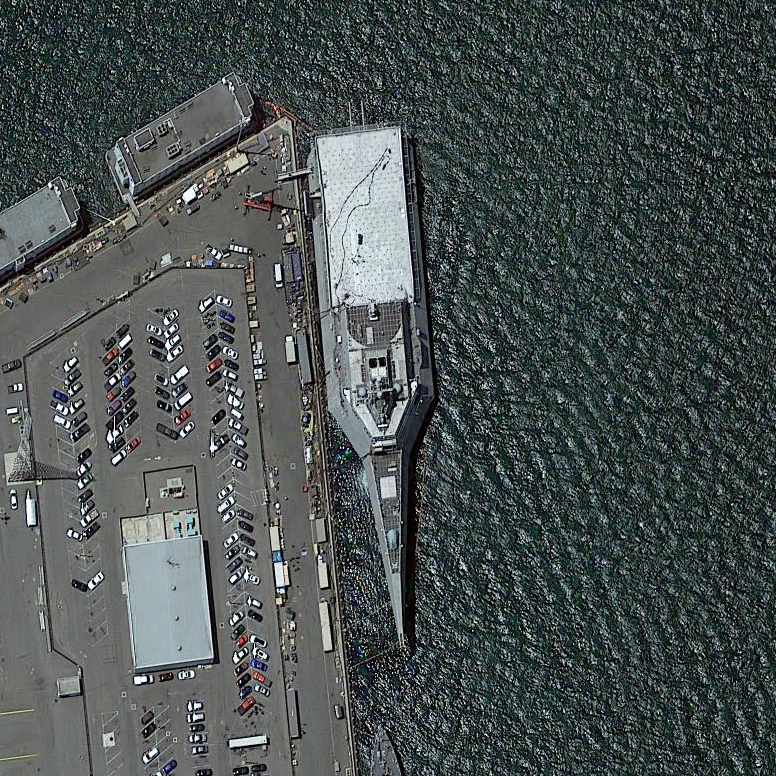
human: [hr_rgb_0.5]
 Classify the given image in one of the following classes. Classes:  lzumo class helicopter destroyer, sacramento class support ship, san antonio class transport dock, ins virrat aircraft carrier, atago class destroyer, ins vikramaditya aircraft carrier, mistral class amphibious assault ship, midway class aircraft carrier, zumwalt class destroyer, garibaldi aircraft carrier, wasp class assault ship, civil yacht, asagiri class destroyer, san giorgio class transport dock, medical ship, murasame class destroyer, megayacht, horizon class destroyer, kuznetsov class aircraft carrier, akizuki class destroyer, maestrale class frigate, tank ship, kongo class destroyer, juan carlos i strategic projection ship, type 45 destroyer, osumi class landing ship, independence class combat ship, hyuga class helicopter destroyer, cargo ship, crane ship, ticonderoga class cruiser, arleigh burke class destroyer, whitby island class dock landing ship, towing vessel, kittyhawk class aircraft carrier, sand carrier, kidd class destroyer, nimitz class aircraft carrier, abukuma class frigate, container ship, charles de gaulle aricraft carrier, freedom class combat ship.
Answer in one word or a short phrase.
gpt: Independence class combat ship